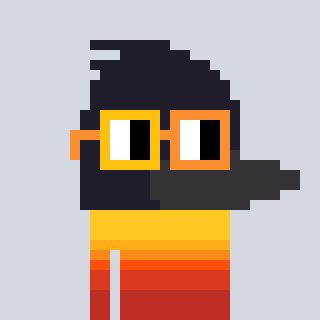
a pixel art character with square yellow and orange glasses, a raven-shaped head and a blue-colored body on a cool background